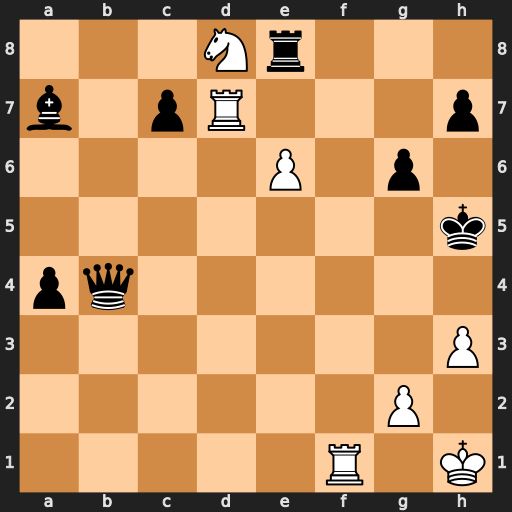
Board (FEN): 3Nr3/b1pR3p/4P1p1/7k/pq6/7P/6P1/5R1K
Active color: w
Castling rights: -
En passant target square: -
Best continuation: Rxh7+ Kg5 Nf7#